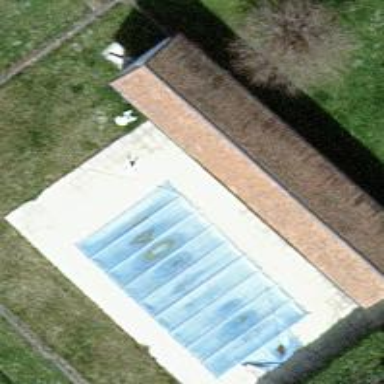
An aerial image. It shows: Swimming pool located in leisure land.